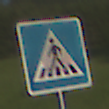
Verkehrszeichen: FussgaengerueberwegRechts
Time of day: MorningAfternoon
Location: Outdoor (Nature)
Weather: PartlyCloudy
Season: NotSpecified
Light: Natural